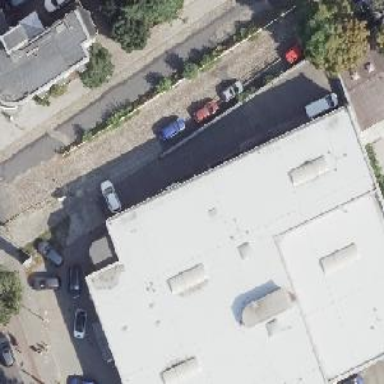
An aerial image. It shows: There is parking obstacle present.